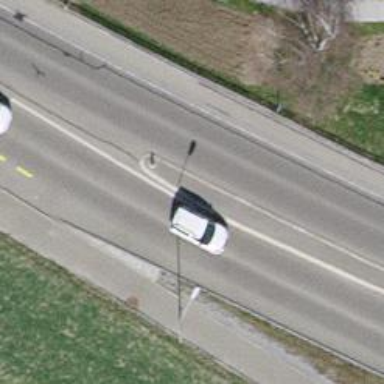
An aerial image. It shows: Asphalt road classified as primary highway.